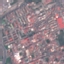
Label: Residential